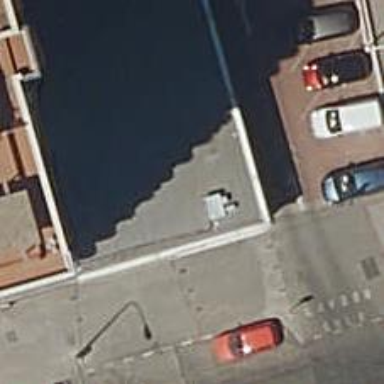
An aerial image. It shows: Car shop.